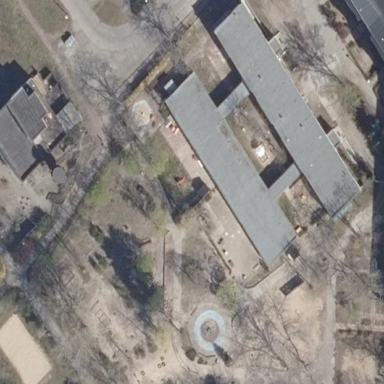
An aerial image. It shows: Kindergarten.